Field crop: maize
Growth stage: 2
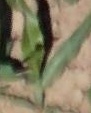
Species: maize